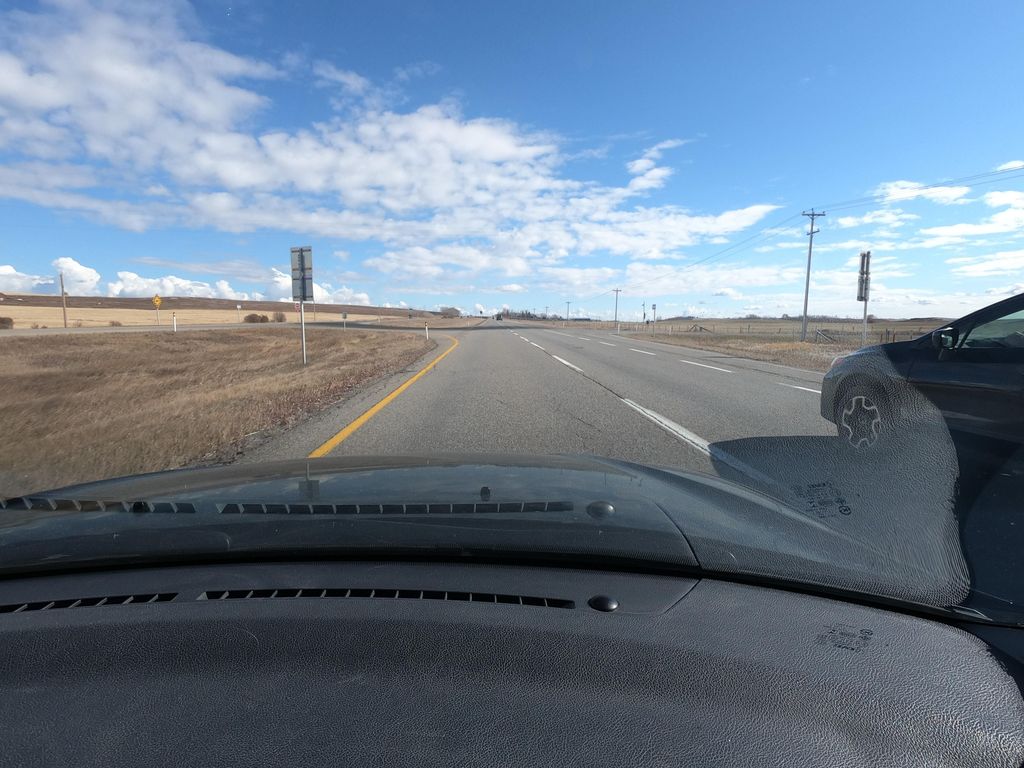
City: calgary